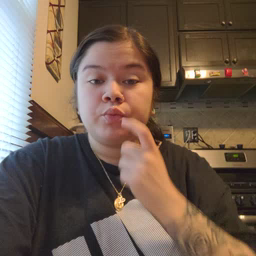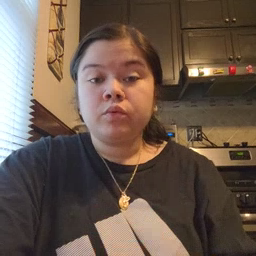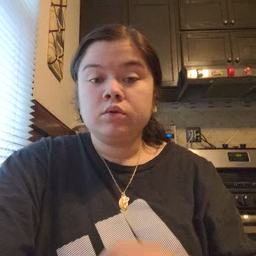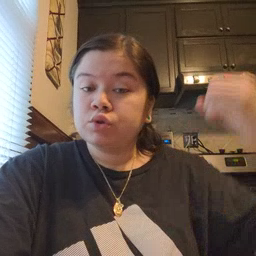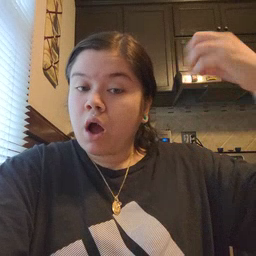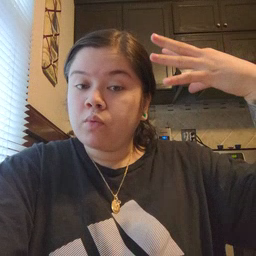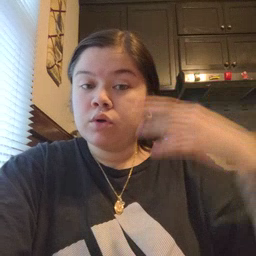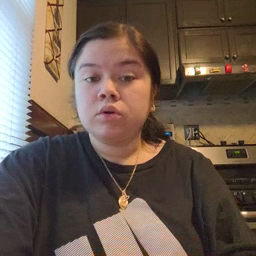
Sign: shower